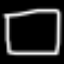
Label: square